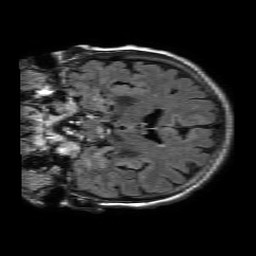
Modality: FLAIR
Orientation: coronal
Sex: female
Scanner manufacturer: philips
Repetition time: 11 s
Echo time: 0.125 s